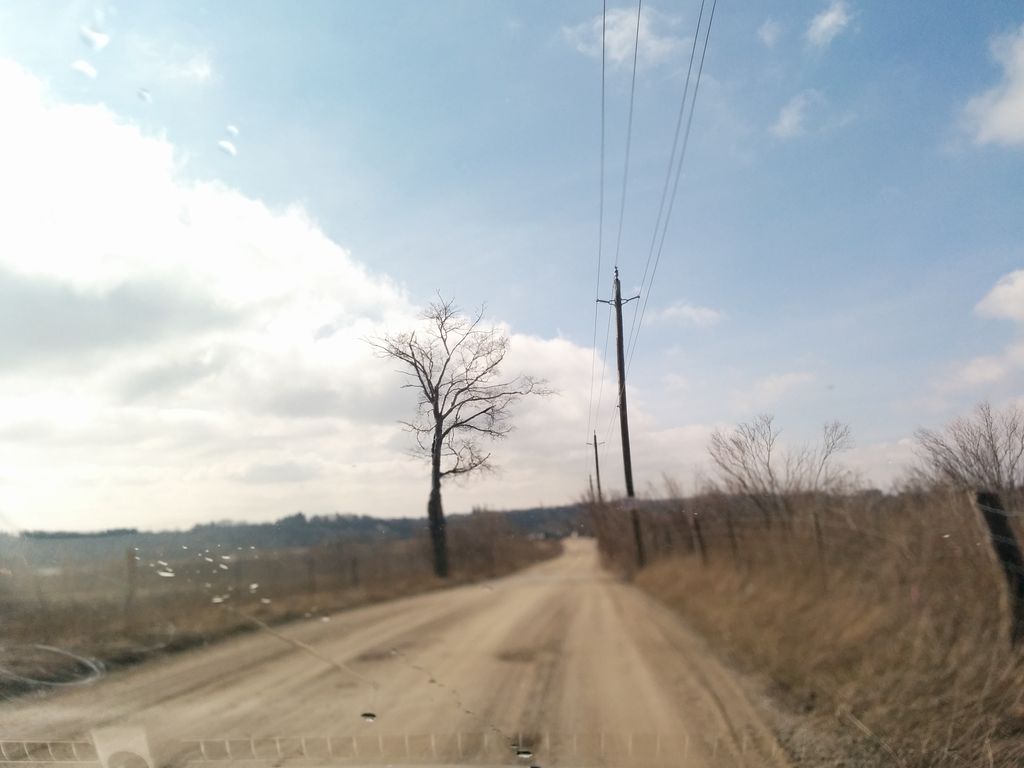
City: kitchener-waterloo